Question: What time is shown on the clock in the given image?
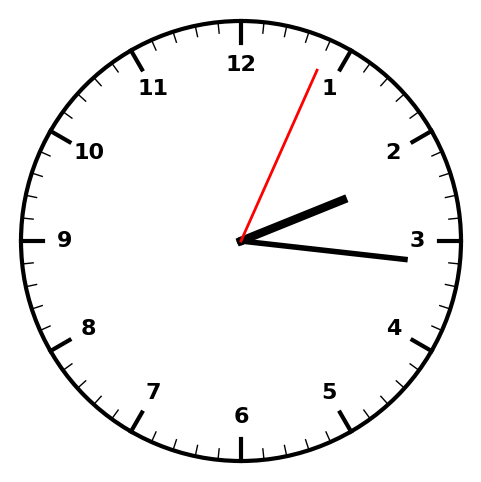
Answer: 02:16:04